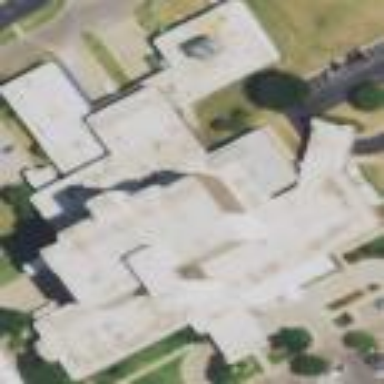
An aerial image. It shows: Hospital building.